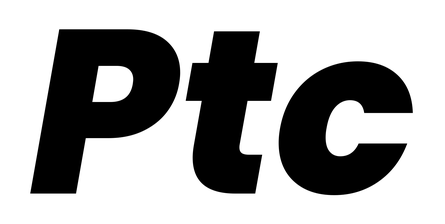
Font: Poppins-ExtraBoldItalic